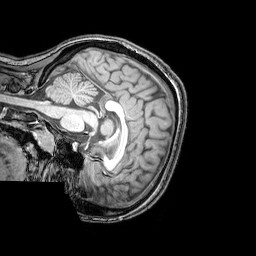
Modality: T1w
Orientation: sagittal
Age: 22
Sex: female
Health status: healthy
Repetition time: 0.081 s
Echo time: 0.037 s